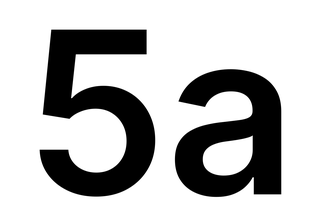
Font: Inter_SemiBold